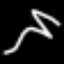
Label: squiggle